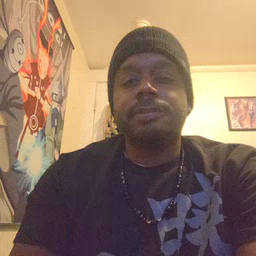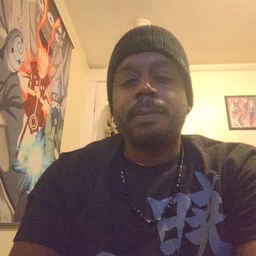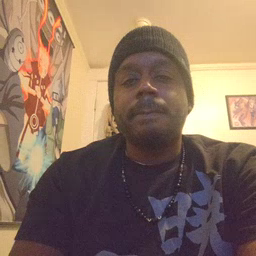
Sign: tiger